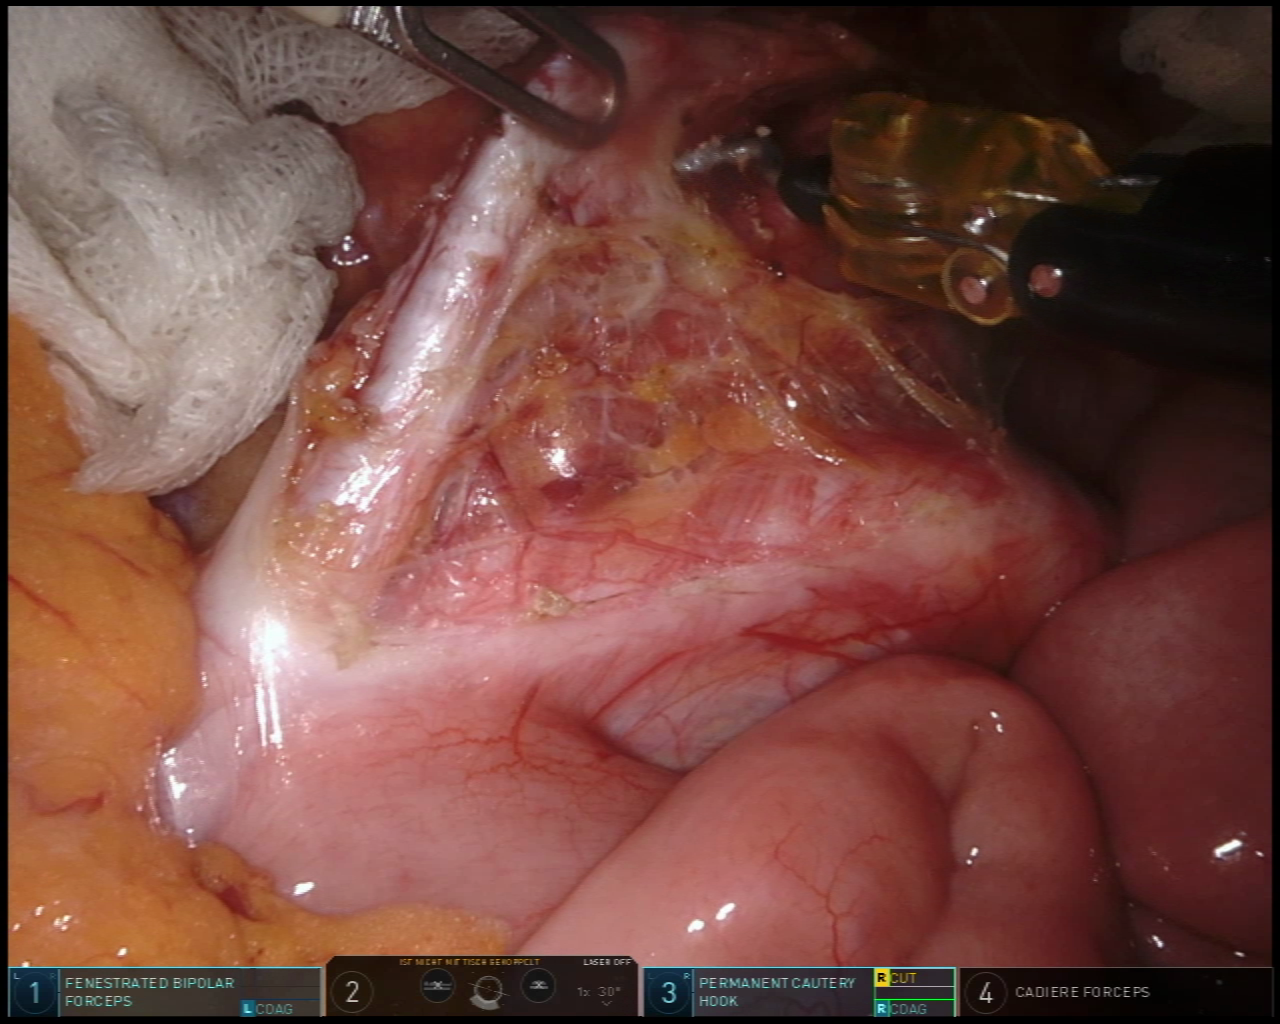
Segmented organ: small_intestine
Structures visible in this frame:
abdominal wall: no
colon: no
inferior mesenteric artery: yes
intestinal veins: no
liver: no
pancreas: no
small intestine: yes
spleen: no
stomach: no
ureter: yes
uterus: no
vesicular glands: no